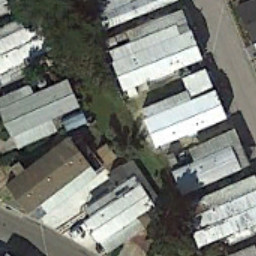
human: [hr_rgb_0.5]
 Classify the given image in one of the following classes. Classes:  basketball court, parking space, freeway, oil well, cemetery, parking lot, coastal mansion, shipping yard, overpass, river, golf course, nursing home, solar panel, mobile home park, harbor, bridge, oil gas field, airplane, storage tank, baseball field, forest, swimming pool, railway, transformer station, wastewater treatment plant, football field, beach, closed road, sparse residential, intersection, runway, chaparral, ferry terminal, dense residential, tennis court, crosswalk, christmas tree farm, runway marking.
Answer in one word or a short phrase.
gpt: mobile home park